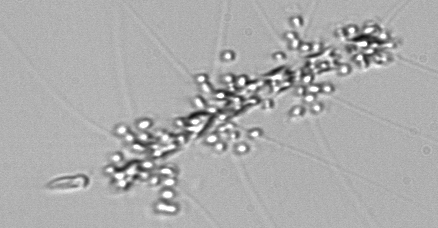
Label: Chaetoceros_didymus_TAG_external_flagellate